Interaction volume radius: 5 \u00c5
Interaction volume height: 15 \u00c5
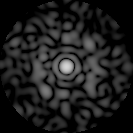
Disorder parameter: 0.8351